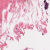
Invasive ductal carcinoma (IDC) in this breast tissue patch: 0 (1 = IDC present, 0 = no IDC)